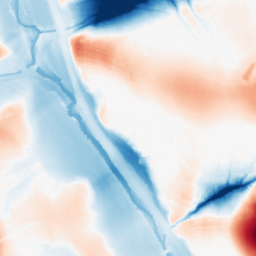
Category: morphological
Decomposition family: morphological
Decomposition parameters: operation: average
size: 50
Upsampling method: bicubic_16x
Upsampling parameters: scale: 16
Upsampling scale: 16